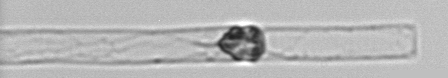
Label: Dactyliosolen_blavyanus